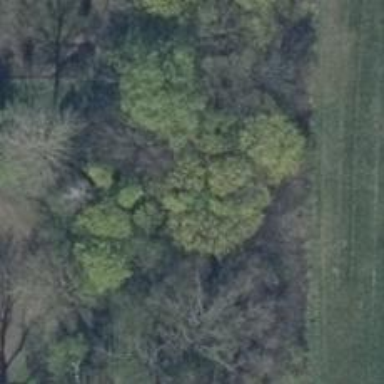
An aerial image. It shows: Row of deciduous broadleaved trees.